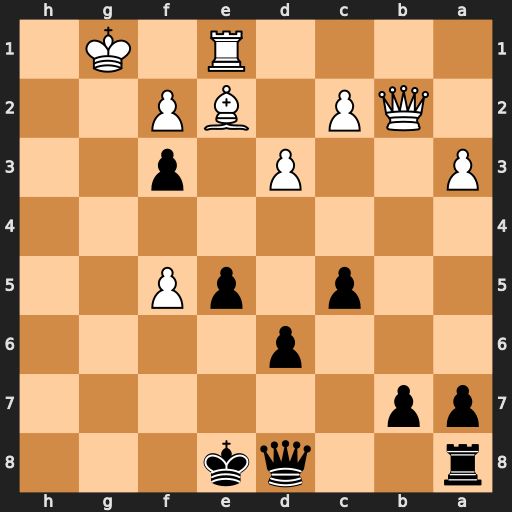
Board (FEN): r2qk3/pp6/3p4/2p1pP2/8/P2P1p2/1QP1BP2/4R1K1
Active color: b
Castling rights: q
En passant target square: -
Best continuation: Qg5+ Kf1 Qg2#